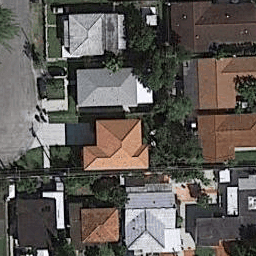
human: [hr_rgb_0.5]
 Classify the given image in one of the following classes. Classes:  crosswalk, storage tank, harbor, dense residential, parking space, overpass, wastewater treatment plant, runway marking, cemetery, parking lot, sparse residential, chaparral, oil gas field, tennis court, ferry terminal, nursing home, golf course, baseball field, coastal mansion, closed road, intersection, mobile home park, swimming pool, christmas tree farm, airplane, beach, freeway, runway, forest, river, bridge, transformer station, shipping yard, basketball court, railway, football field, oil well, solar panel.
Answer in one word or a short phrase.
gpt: dense residential